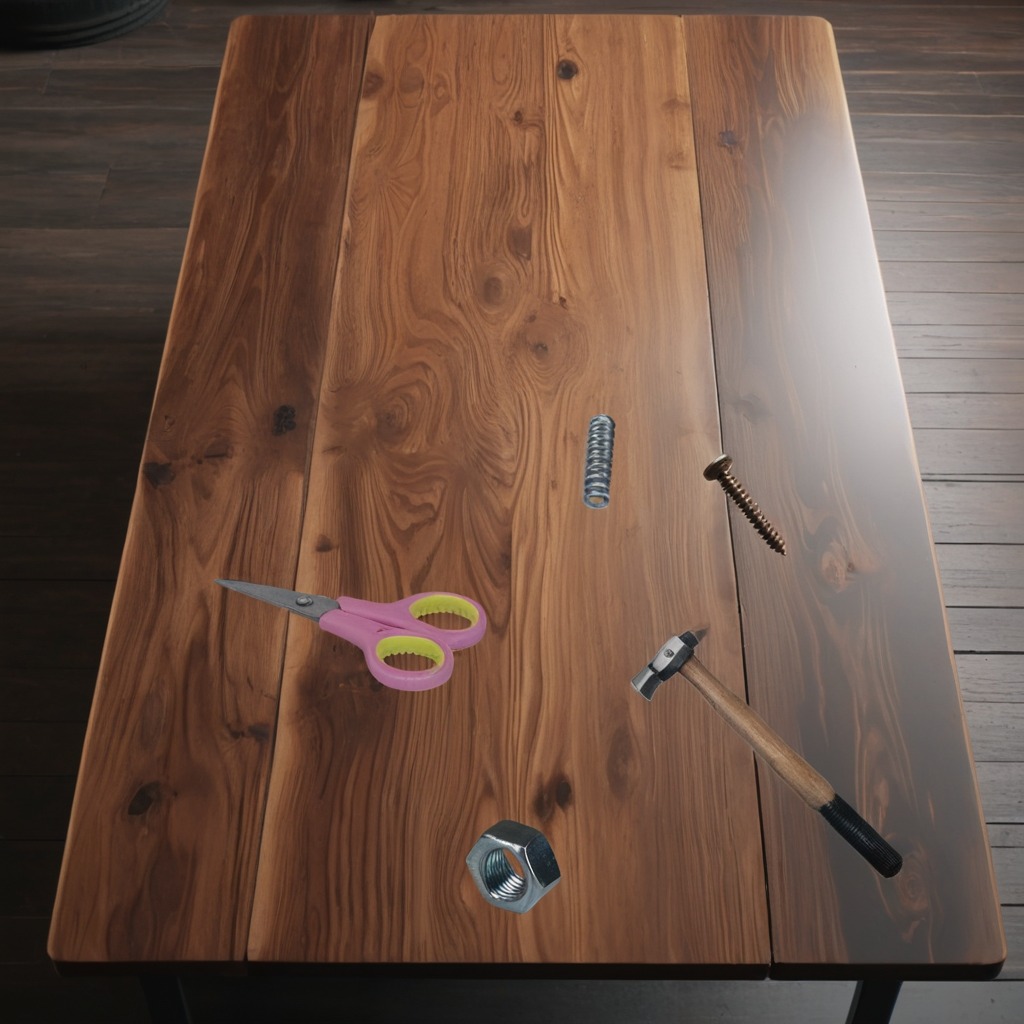
A metal machine screw, a hammer, a coiled metal spring, a metal nut, and a pair of scissors are lying on the oil-spilled wooden table in a vintage motorcycle garage.